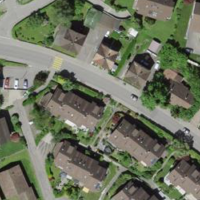
EUNIS habitat code: 55
Species observed at this site:
Galeopsis tetrahit